Question: Goal: Merge 2 sheets into the main sheet all in one sheet via importrange
Problem: All the columns are in different orders

I would like to importrange the 2 sheets in <URL> in one table. Is that possible while the columns are not in the same orders?
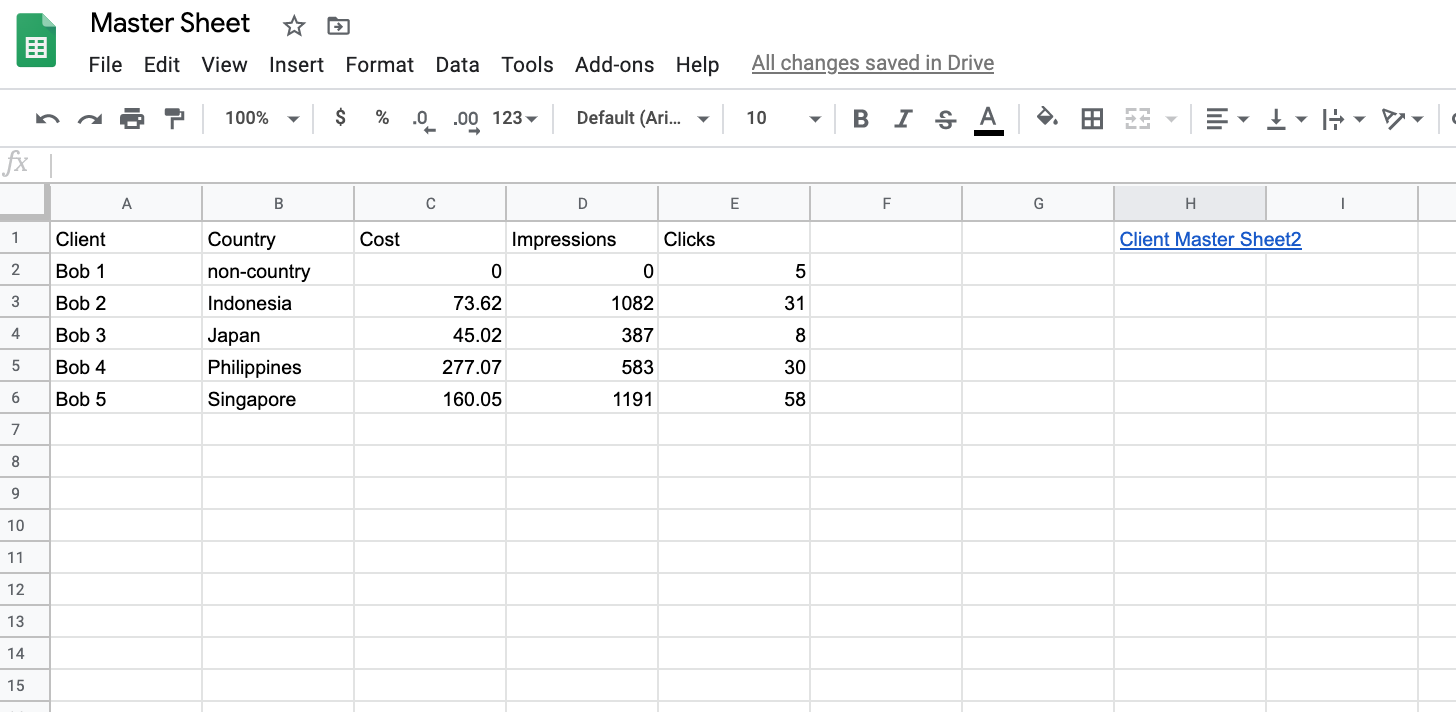
Answer: use:
'''
={QUERY(IMPORTRANGE("1Er_6mSY5TFJ5sb_DDRc6QY3aIzqen_QfVYg3FvBFZ3I", "Sheet 2!A2:E"),
"select Col2,Col3,Col1,Col5,Col4 where Col1 is not null", 0);
QUERY(IMPORTRANGE("1Er_6mSY5TFJ5sb_DDRc6QY3aIzqen_QfVYg3FvBFZ3I", "Sheet 3!A2:E"),
"select Col2,Col4,Col1,Col3,Col5 where Col1 is not null", 0)}
'''
<URL>